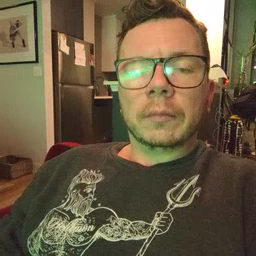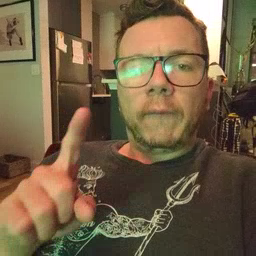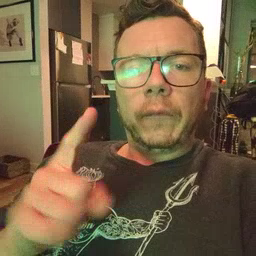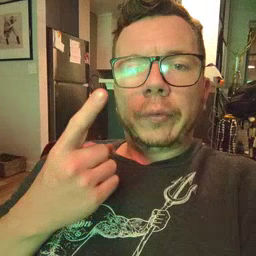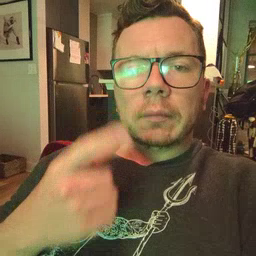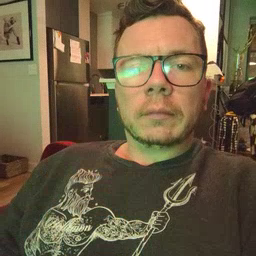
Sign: first